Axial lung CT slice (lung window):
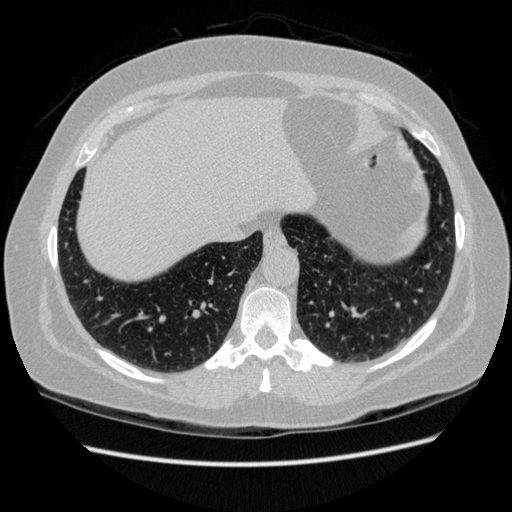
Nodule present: no